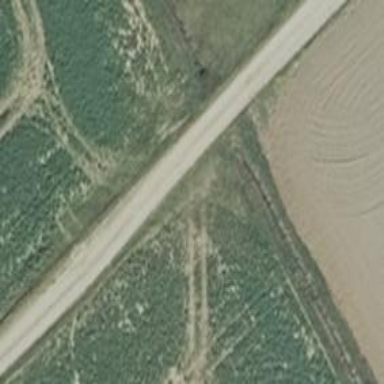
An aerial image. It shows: Gravel track with grade2 tracktype.